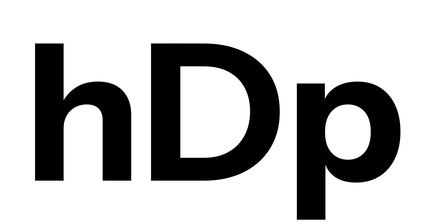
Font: InstrumentSans_Bold